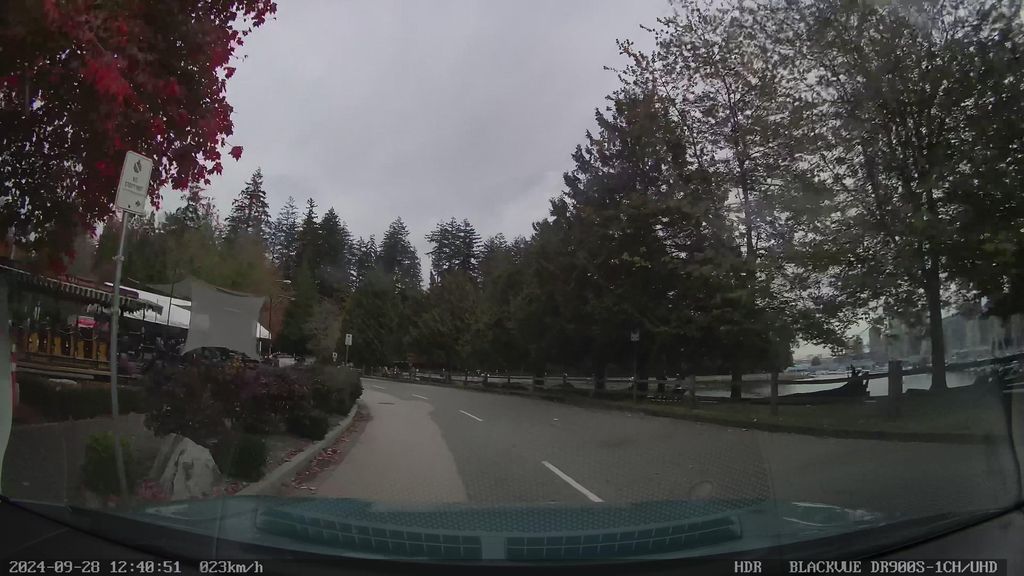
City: vancouver